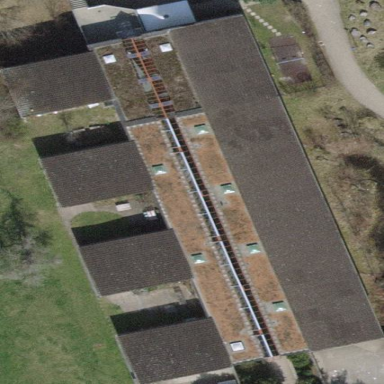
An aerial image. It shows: School building or complex.